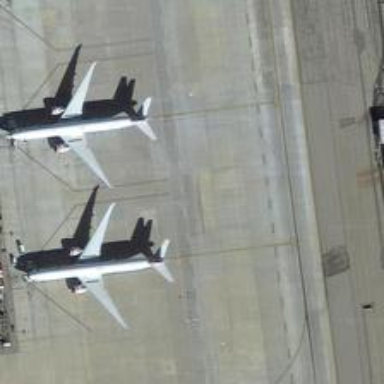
Two silver-gray planes are at their position exactly with some vehicles aside .